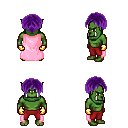
a pixel art fantasy rpg character, male body template, orc, green skin, pink cape, red pants, purple parted hairstyle, gold gloves, four views (front, back, left, right), 2x2 character sprite sheet, small pixel art, hard edges, no anti-aliasing